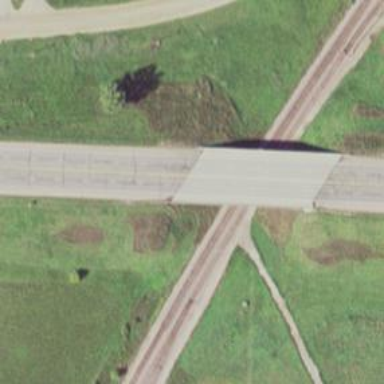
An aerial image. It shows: Primary highway crossing over bridge.